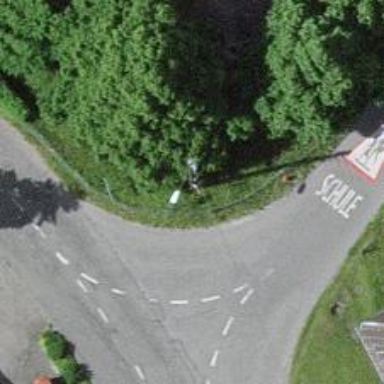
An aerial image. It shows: Street lamp serving as guidepost.